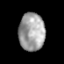
Tissue: prostate
Cell type: T cells
Senescence score: 0.3161
Nuclear area (px): 970
Mean DAPI intensity: 160.215